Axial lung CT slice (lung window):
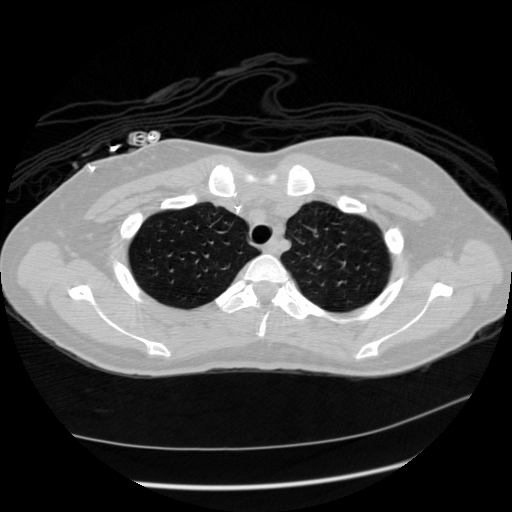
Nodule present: no